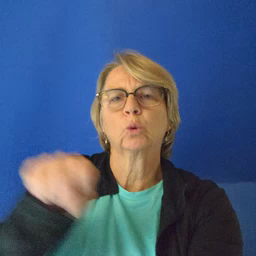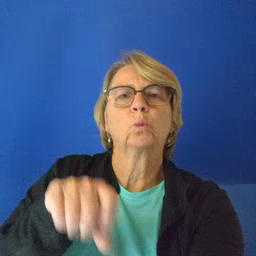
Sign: shoe